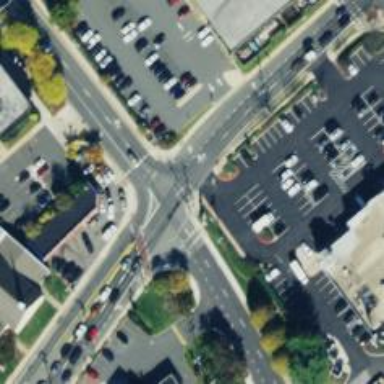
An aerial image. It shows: Pedestrian crossing with zebra markings on the footway.